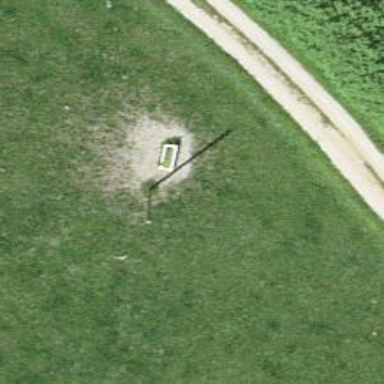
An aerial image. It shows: Minor power line.